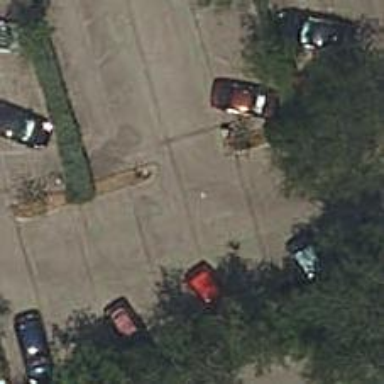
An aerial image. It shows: Parking aisle with concrete surface.